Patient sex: M
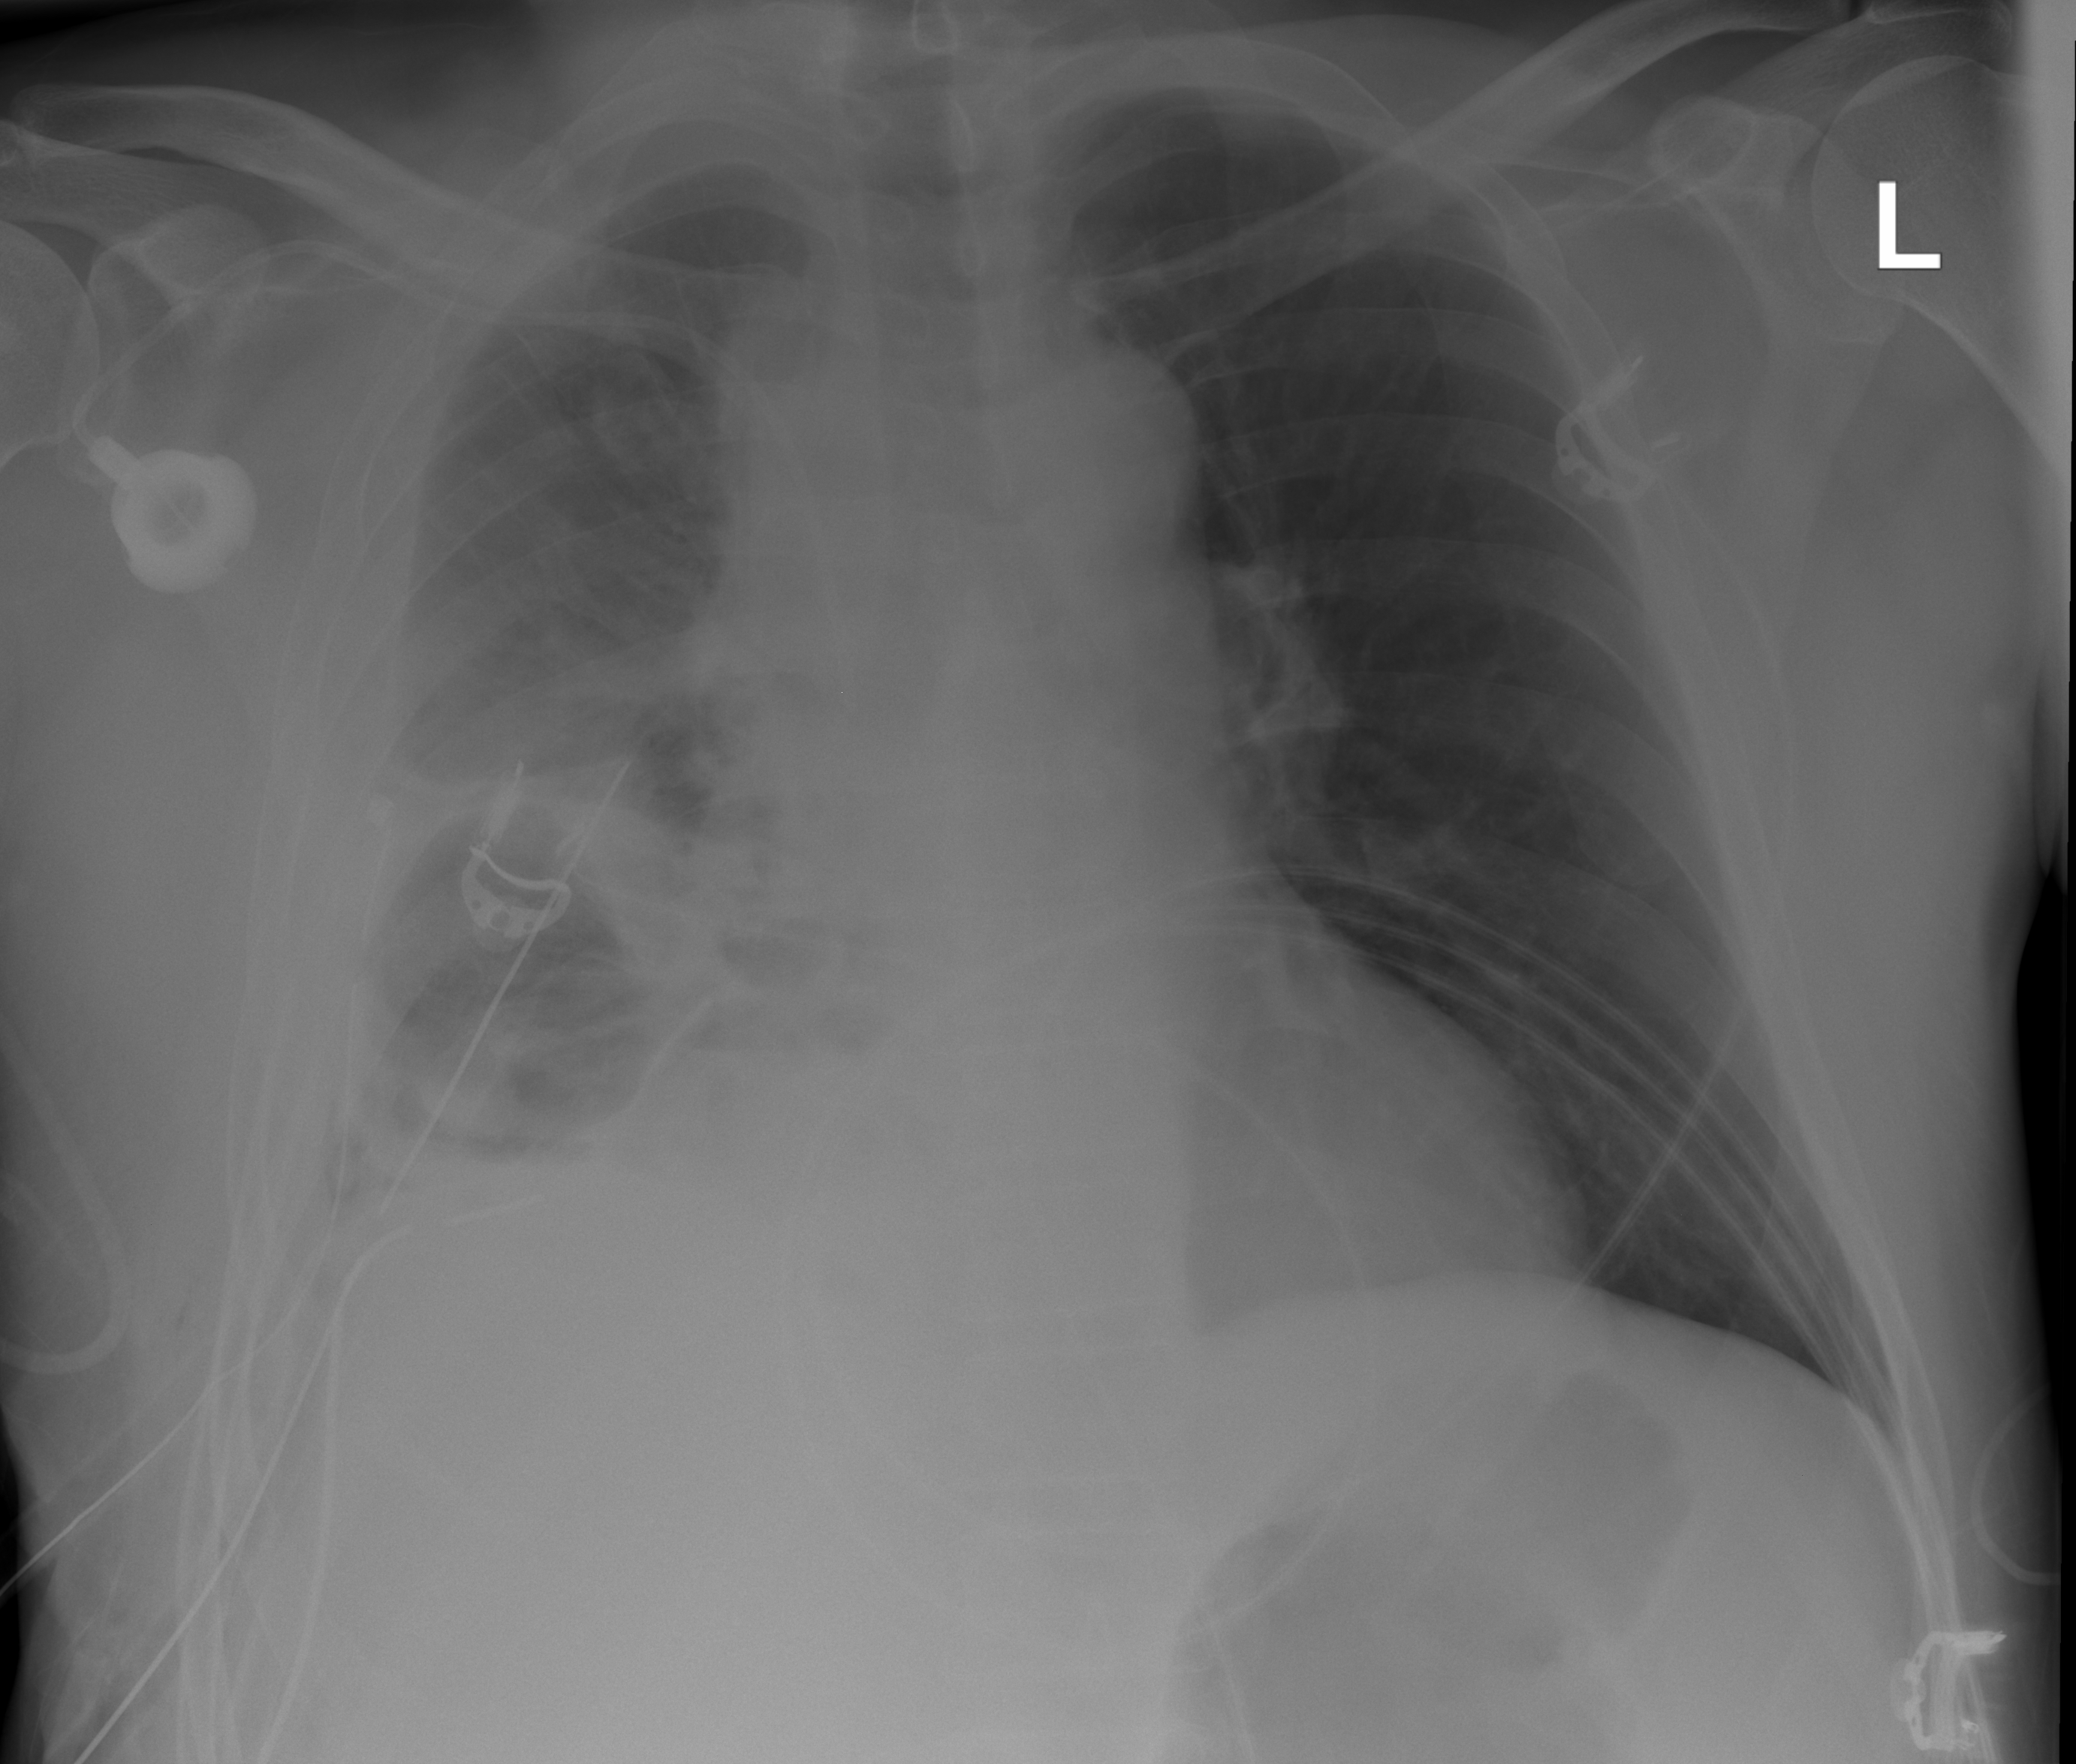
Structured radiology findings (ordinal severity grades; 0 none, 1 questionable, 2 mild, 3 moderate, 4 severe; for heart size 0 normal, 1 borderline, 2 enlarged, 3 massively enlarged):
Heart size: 0
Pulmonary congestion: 0
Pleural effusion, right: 3
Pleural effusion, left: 0
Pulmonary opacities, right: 0
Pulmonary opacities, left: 0
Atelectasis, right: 3
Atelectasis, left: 0